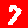
Digit: 7